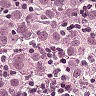
Metastatic tissue present: yes